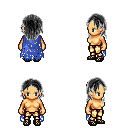
a pixel art fantasy rpg character, female body template, human, tanned skin, blue tattered cape, gold greaves, gray long hairstyle, ghillies, four views (front, back, left, right), 2x2 character sprite sheet, small pixel art, hard edges, no anti-aliasing